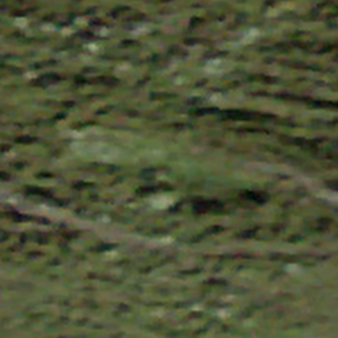
Label: other